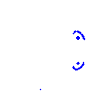
Particle: kaon